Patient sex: M
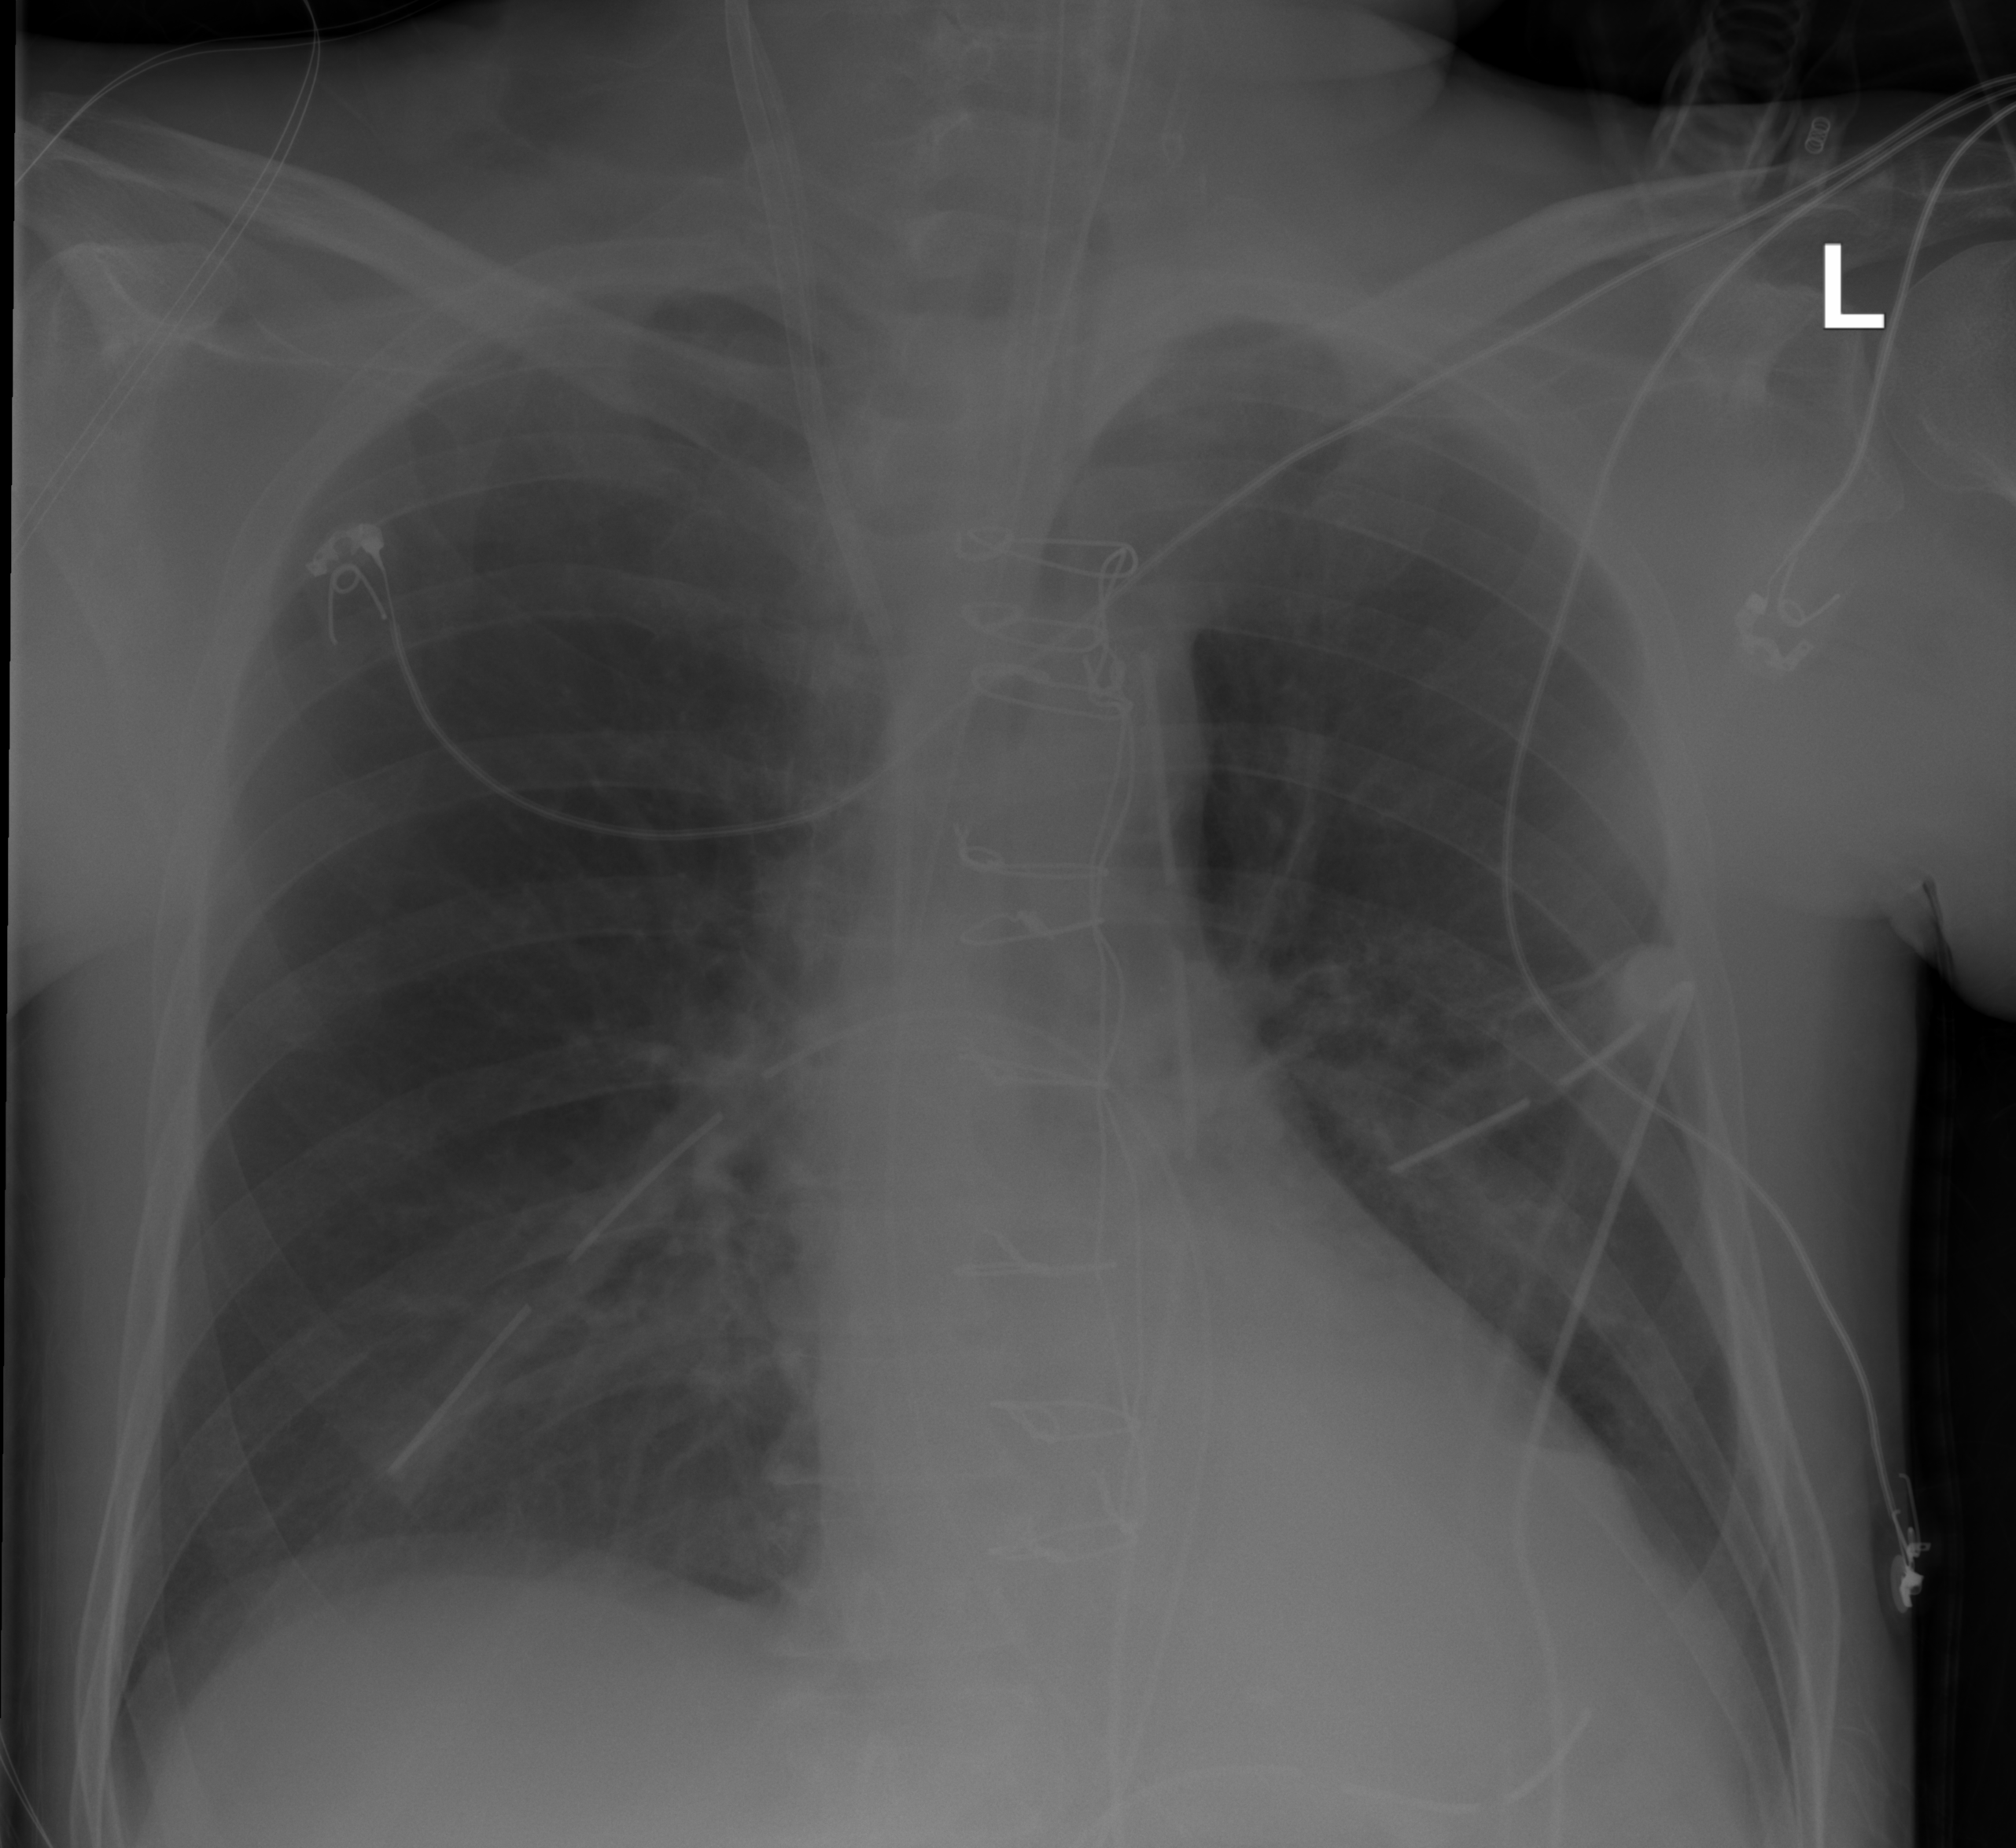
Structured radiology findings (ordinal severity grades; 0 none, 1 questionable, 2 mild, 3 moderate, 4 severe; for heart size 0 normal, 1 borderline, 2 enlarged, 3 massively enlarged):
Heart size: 0
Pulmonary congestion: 0
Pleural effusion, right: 0
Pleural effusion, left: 0
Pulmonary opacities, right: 0
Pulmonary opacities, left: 0
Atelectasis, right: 0
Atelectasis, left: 2